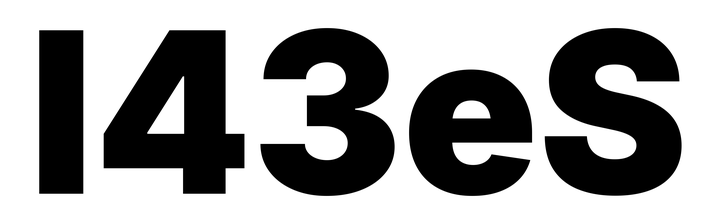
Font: Inter_Black